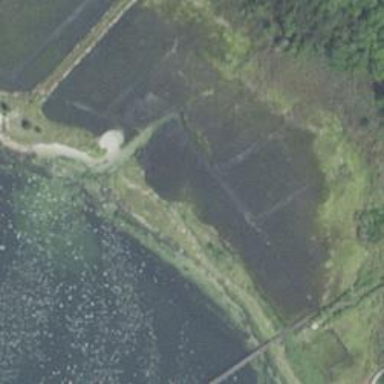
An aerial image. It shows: Saltmarsh wetland area.